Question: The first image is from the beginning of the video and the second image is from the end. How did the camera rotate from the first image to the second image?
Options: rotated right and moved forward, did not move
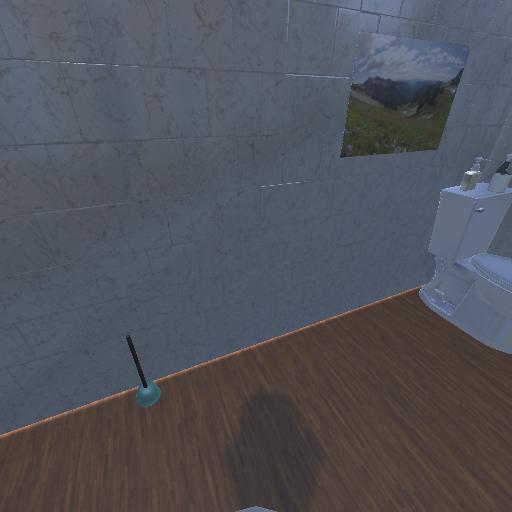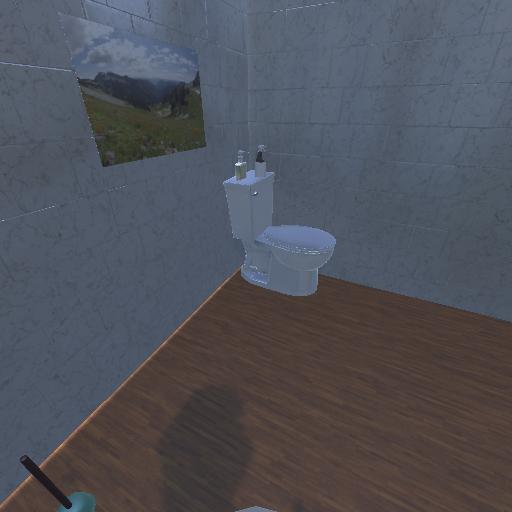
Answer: rotated right and moved forward